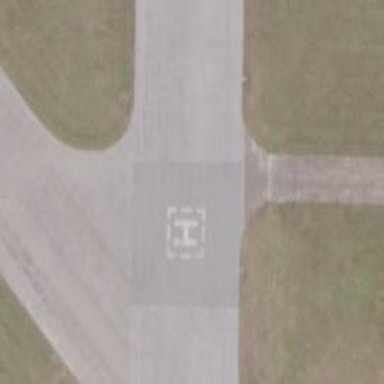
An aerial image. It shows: Image of helipad at airport.